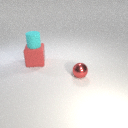
small red metal sphere to the right of large red rubber cube